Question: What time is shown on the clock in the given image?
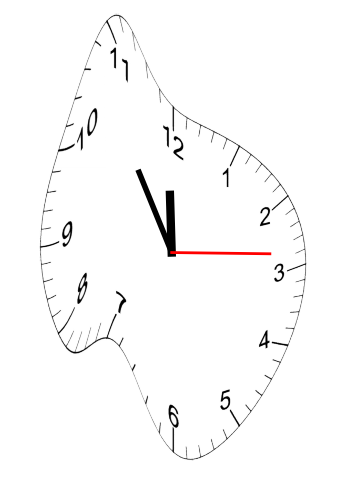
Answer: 11:54:14